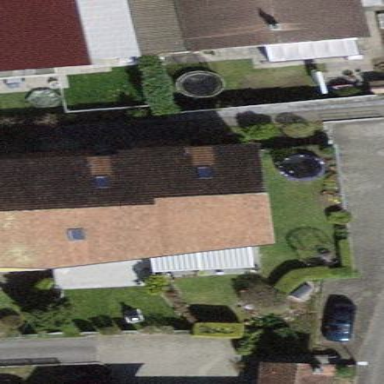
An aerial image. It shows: Building with tiled roof.